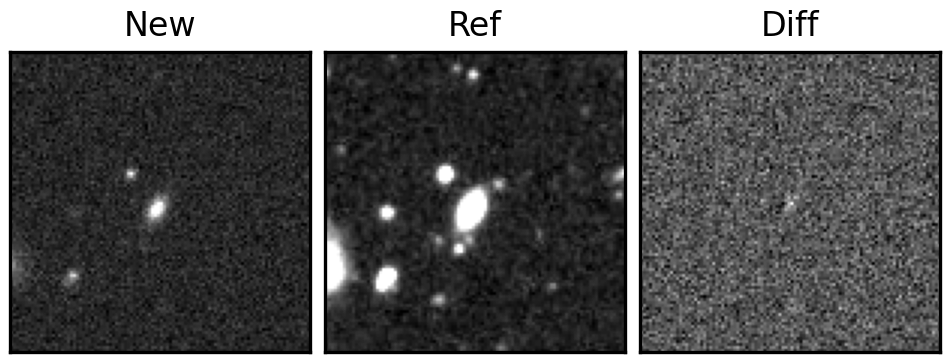
Label: real